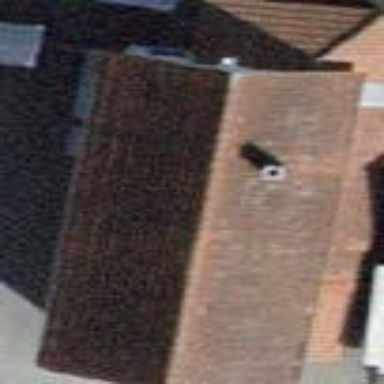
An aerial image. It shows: Building with tile roof.